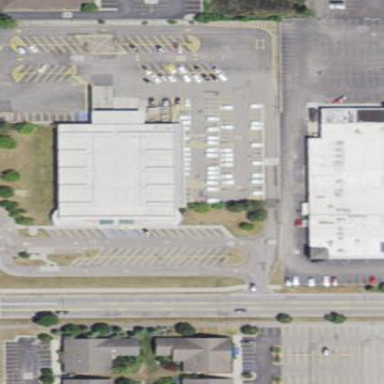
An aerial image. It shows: Building that serves as post office.